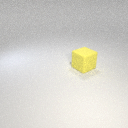
large yellow rubber cube